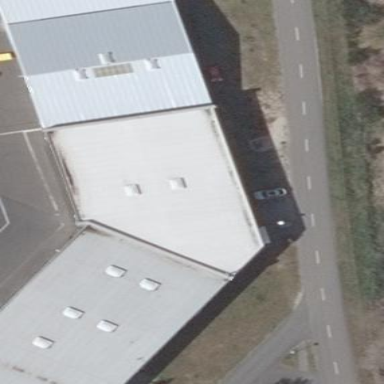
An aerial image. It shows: Hangar located at airport.